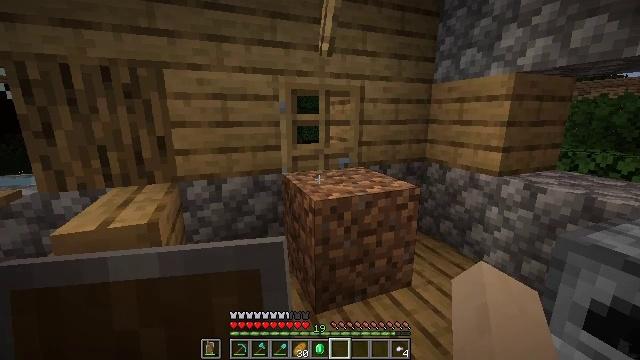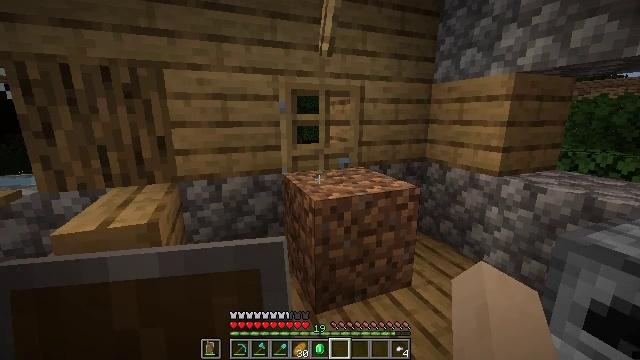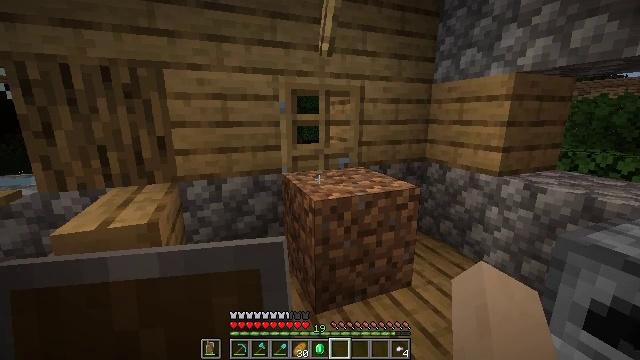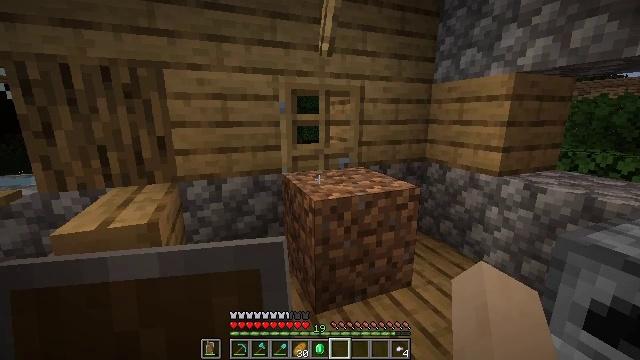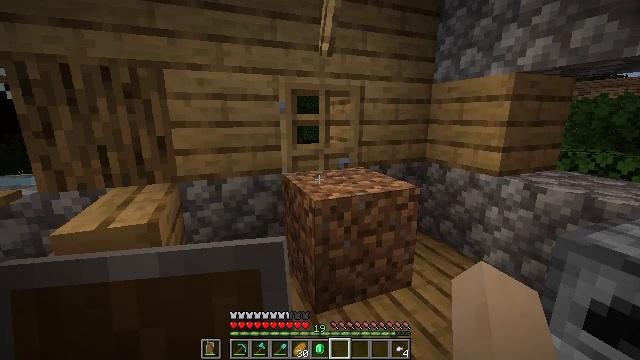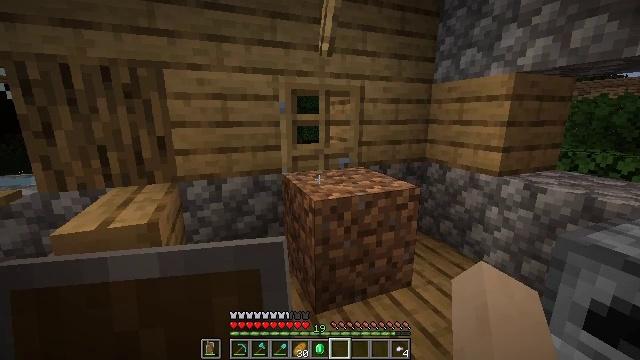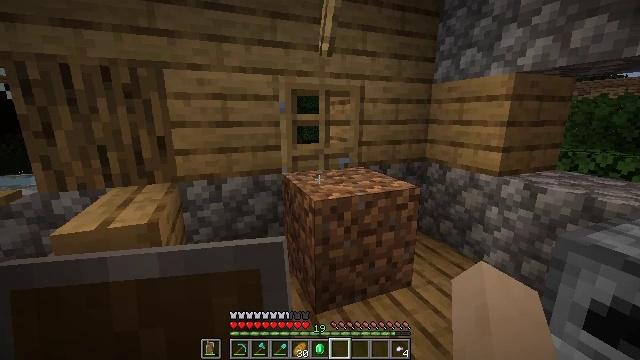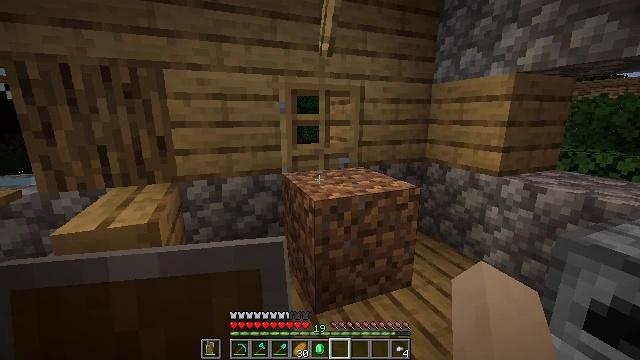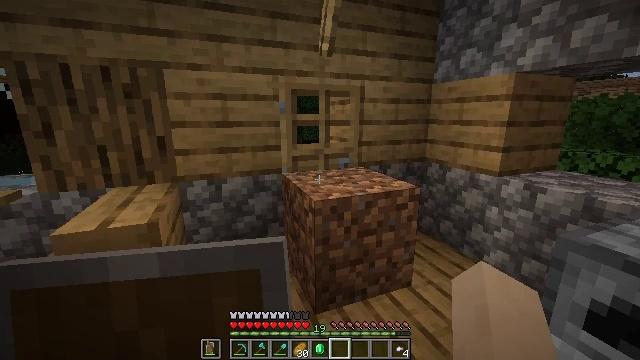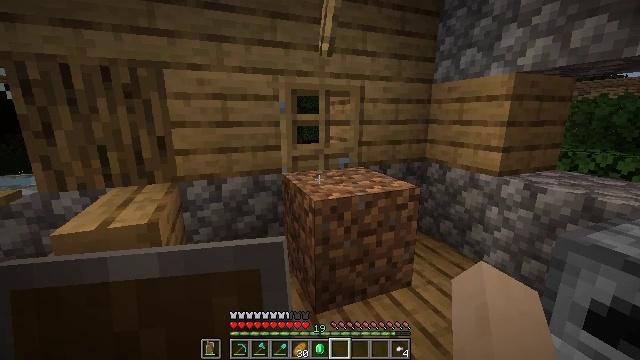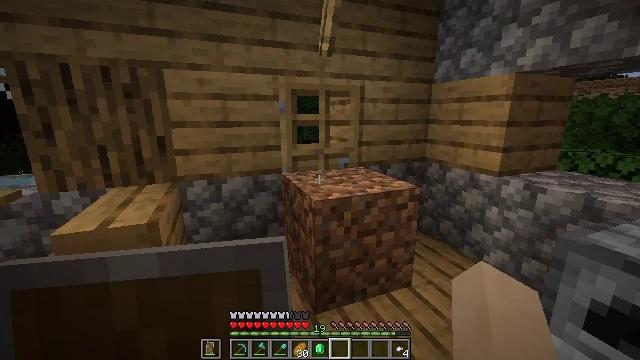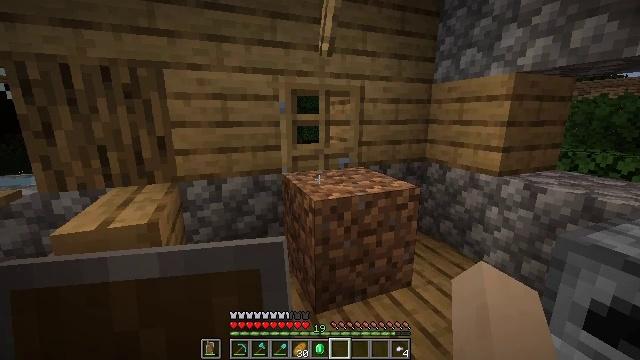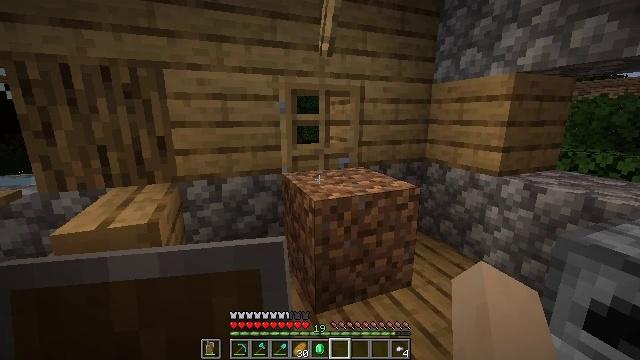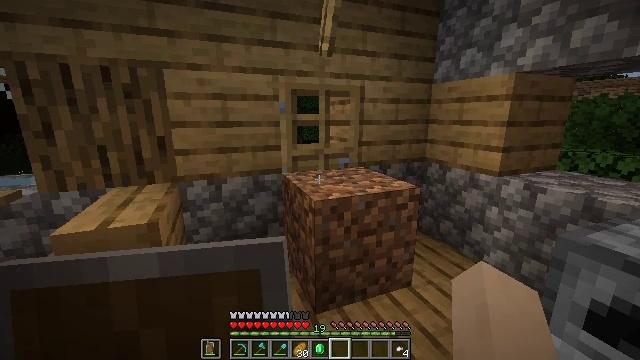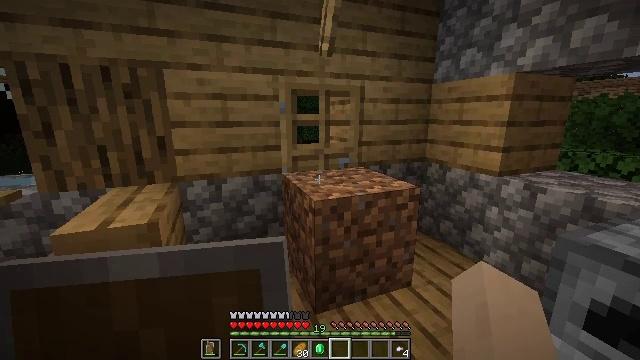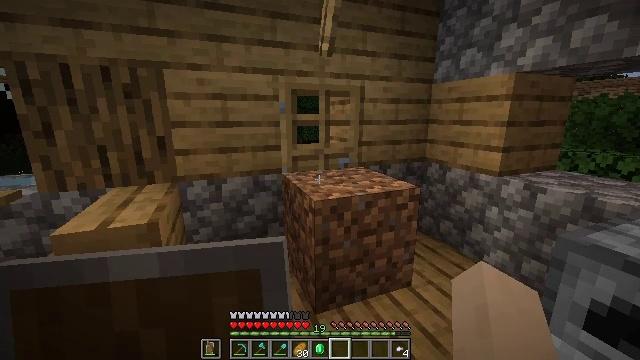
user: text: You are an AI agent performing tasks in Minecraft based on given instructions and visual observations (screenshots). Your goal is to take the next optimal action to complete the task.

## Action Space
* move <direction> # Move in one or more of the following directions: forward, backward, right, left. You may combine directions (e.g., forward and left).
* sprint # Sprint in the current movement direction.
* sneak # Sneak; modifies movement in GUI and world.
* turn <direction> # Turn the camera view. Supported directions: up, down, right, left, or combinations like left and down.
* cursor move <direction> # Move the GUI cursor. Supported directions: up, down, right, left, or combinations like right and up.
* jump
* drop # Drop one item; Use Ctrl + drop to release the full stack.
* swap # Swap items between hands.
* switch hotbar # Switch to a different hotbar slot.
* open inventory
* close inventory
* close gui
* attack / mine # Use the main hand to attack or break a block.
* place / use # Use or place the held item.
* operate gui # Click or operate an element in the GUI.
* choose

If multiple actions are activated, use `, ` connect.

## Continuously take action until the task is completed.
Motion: motion action
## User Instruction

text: Break down iron ingot in the crafting table to get iron nugget.
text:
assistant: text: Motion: no_op
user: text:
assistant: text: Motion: no_op
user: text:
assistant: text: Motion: no_op
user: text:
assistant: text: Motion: no_op
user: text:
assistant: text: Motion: no_op
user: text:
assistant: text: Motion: no_op
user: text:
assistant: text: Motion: no_op
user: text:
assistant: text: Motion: no_op
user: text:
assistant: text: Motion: no_op
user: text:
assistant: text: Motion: no_op
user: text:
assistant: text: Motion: no_op
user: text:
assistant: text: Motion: no_op
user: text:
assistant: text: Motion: no_op
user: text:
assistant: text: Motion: no_op
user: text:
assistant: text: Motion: no_op
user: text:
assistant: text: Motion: no_op
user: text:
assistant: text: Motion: no_op
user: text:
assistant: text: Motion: no_op
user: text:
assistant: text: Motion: no_op
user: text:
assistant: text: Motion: no_op
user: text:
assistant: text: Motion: no_op
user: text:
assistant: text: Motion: no_op
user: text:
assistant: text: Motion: no_op
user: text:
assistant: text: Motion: no_op
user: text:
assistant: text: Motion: no_op
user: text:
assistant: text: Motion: no_op
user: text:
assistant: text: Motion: no_op
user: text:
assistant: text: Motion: no_op
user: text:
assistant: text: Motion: no_op
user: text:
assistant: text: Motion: no_op